Question: I'm using a CKEditor 4.1.1 instance within my JavaFX apps' 'WebView'. When i hit the paste-button of the editor, a window opens that tells me that the security settings of the browser prevent clipboard access.
As the browser in this case is the 'WebView'component, how can i alter the according settings to enable clipboard access?

Test App:
'''
import javafx.application.Application;
import javafx.scene.Scene;
import javafx.scene.web.WebView;
import javafx.stage.Stage;
public class SimpleWebView extends Application {
public static void main(String[] args) { launch(args); }
@Override public void start(Stage stage) {
WebView webView = new WebView();
webView.getEngine().load("http://ckeditor.com/demo");
final Scene scene = new Scene(webView);
stage.setScene(scene);
stage.show();
}
}
'''
To reproduce:
1. Run the Test App, the ckeditor will display.
2. Type come text in an external editor such as notepad and copy the text.
3. Press the 3rd button to the right in the ckeditor toolbar.
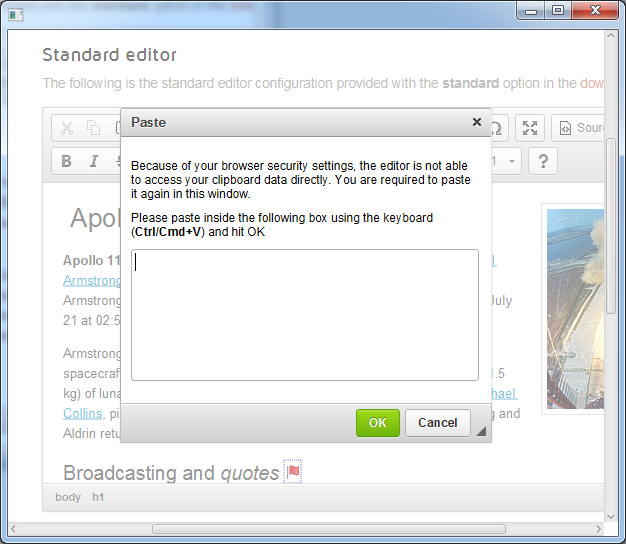
Answer: It seems that this is a general issue with javascript text editors running in a browser, not something WebView specific.
Default security settings for browser runtimes don't allow copy and paste via JavaScript. As the pop-up shown in the screenshot in question shows, the user can still manually paste data into the editor via keyboard shortcuts, it's just that the paste button won't automatically paste data.
In Firefox and Chrome, I got exactly the same behaviour as WebView. In IE, I got a prompt asking if I wanted to allow the web page to access the clipboard and was able to have the data pasted on clicking "Allow Access" to the prompt.
You could file a tweak request against the <URL> runtime project. Note that the block is intentionally implemented as a security related feature, so such a feature request may be rejected.